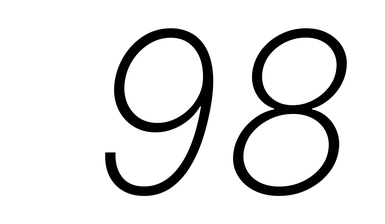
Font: Inter-Italic_ExtraLight_Italic